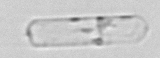
Label: Dactyliosolen_fragilissimus